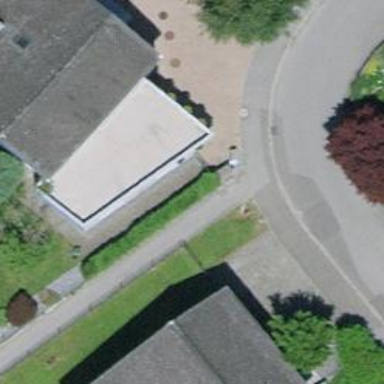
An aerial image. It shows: Garage.